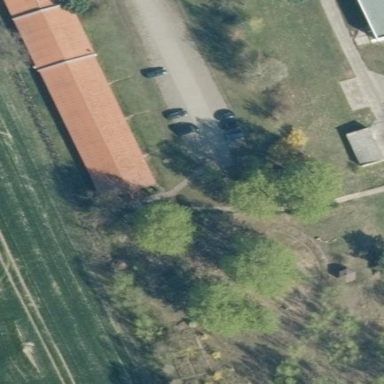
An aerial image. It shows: Emergency service garage.